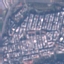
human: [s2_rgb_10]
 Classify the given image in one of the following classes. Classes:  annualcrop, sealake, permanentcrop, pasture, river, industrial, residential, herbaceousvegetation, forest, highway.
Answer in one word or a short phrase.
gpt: Residential